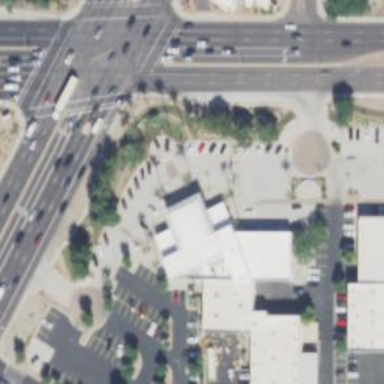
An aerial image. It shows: Car shop building.